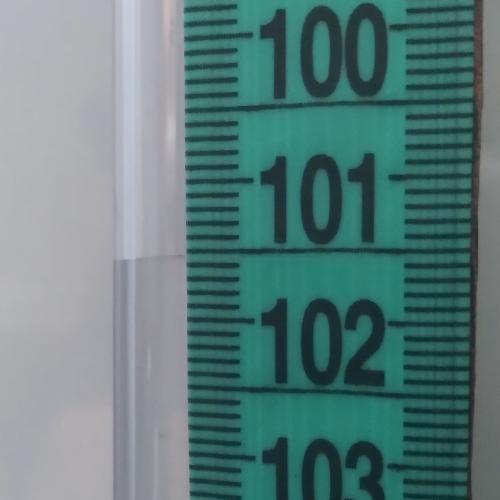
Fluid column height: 101.5 cm